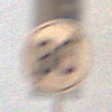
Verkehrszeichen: EndeGeschwindigkeit80
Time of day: Night
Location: Outdoor (Urban)
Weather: Overcast
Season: Winter
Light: Artificial